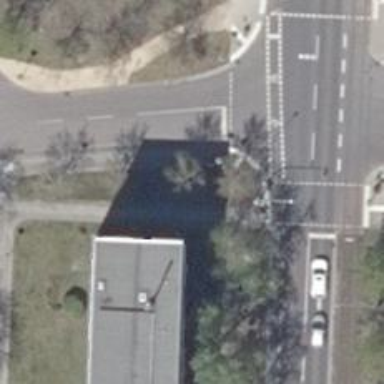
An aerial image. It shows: Deciduous broadleaved tree typically found along the street.